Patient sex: M
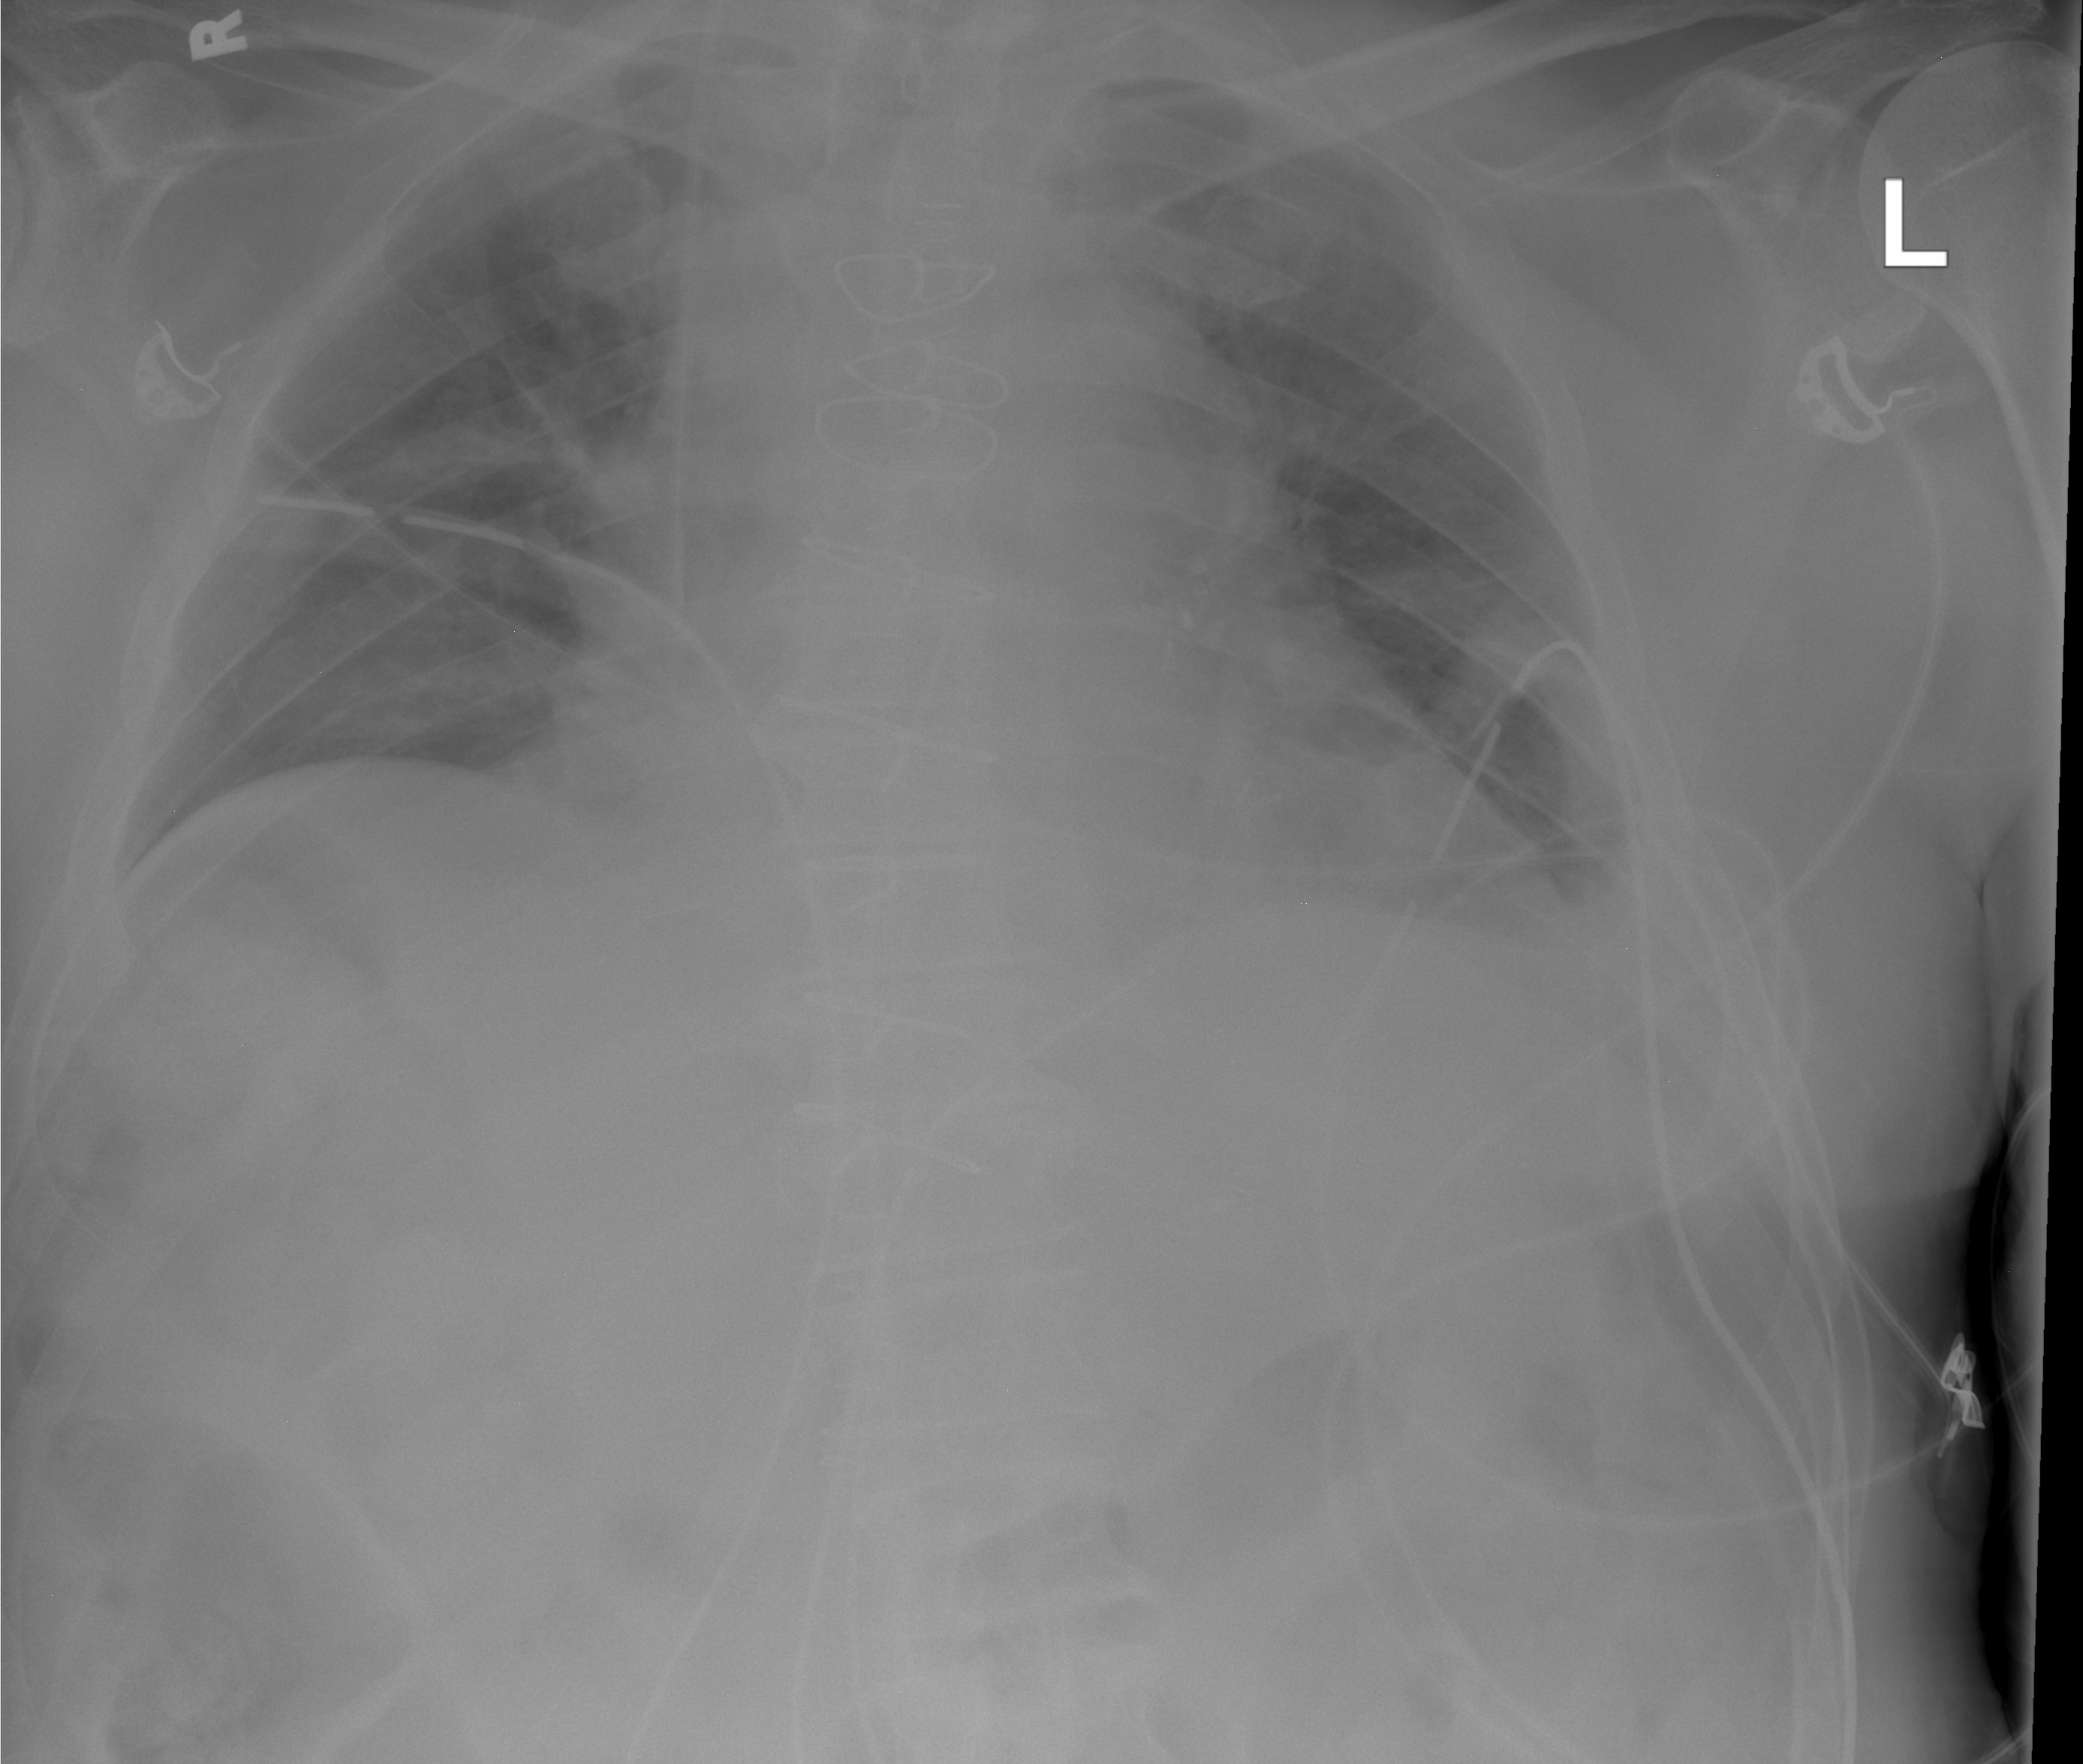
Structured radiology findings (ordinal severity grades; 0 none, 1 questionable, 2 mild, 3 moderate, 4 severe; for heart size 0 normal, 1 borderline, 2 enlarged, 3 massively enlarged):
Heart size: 0
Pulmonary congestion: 1
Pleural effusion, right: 0
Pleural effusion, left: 2
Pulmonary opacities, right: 0
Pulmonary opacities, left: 1
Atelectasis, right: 0
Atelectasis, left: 2